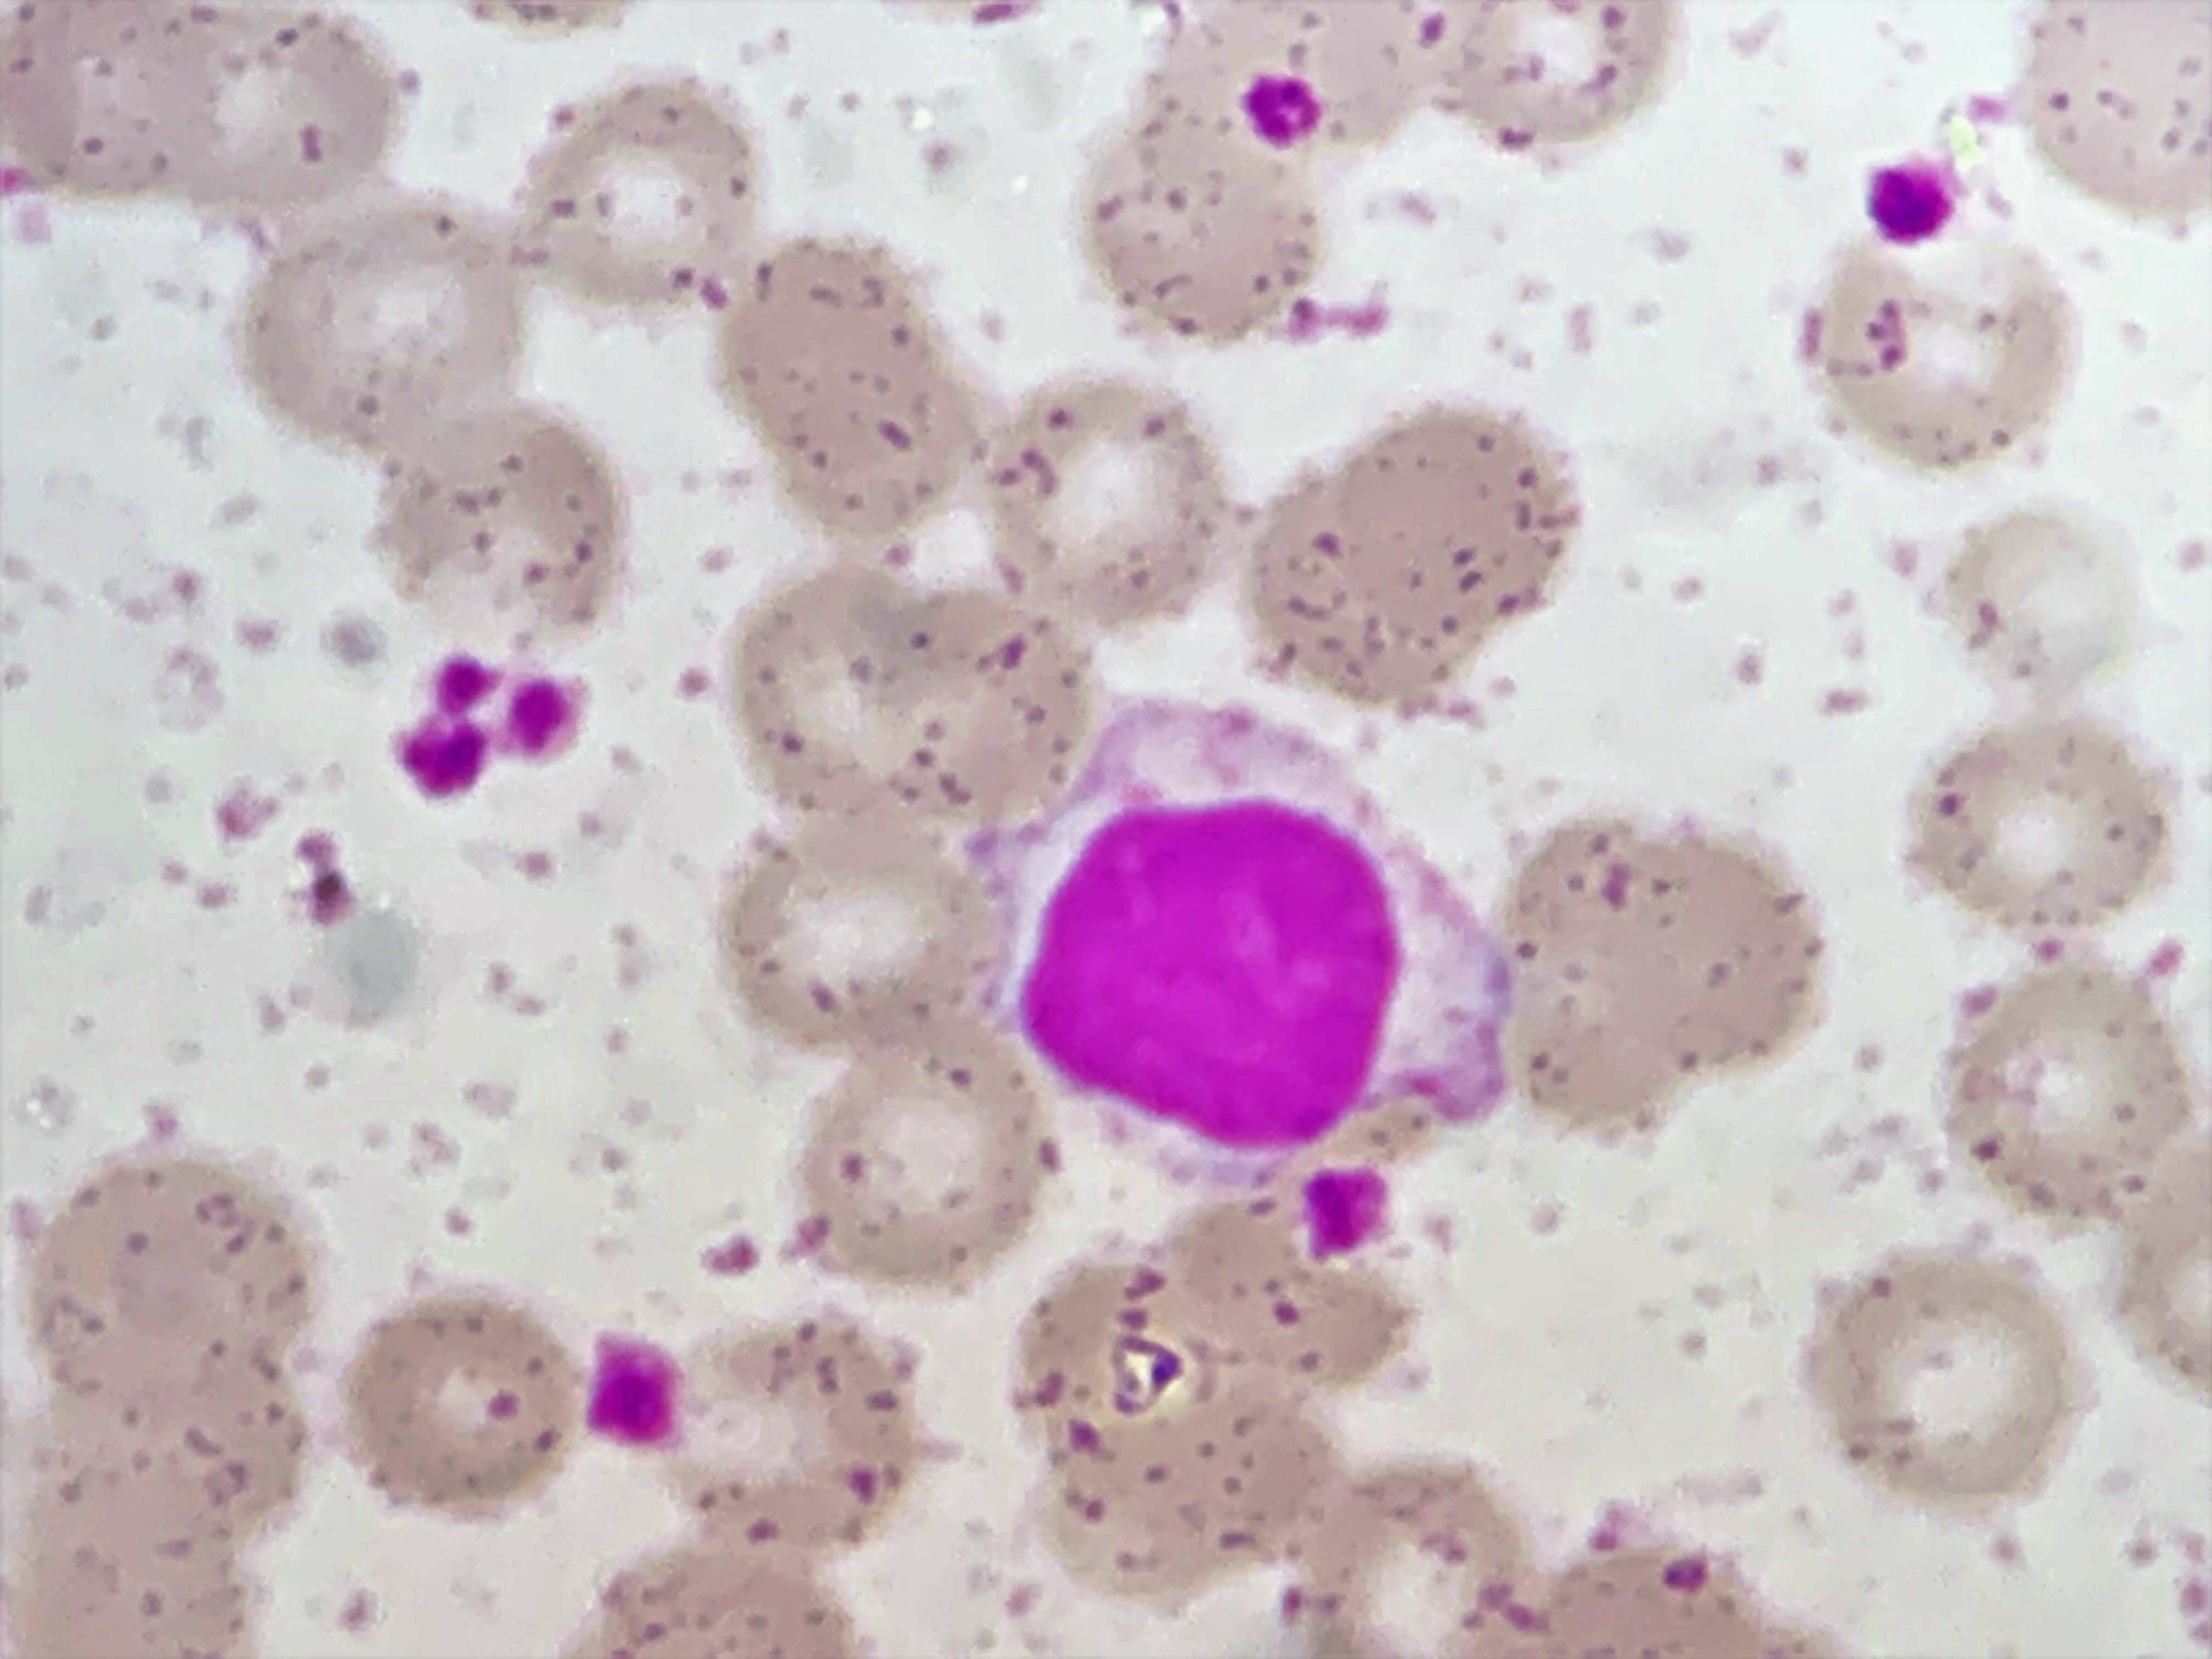
Cell type: LYMPHOCYTES